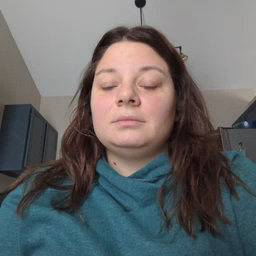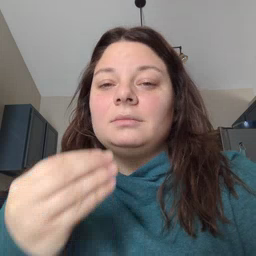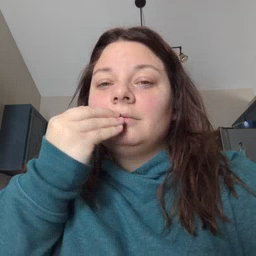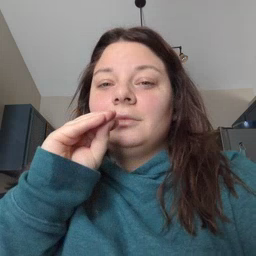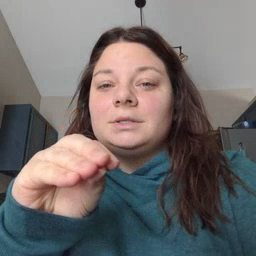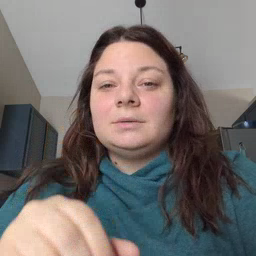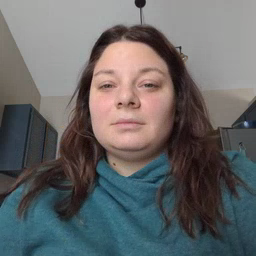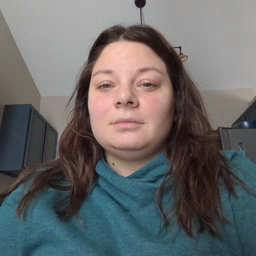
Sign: kiss